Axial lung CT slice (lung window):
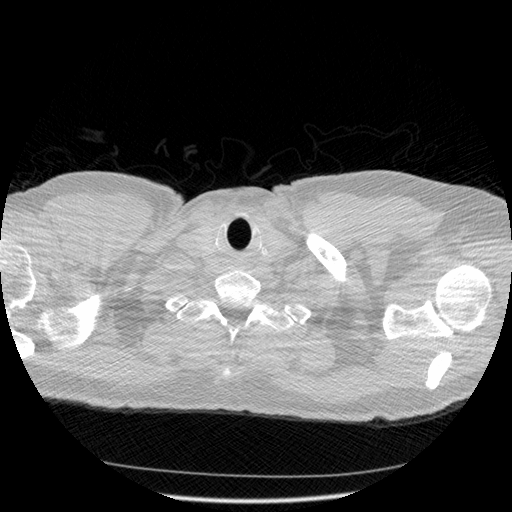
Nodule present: no